Question: How to create a right facing arrow using xml shapes in android like this??
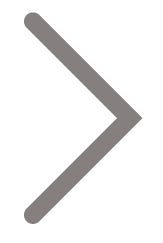
Answer: I've had a similar problem. Here's how I solved it:
'''
<layer-list xmlns:android="http://schemas.android.com/apk/res/android" >
<item>
<shape>
<solid android:color="@android:color/transparent"/>
<size android:width="2dp" android:height="50dp"/>
</shape>
</item>
<item android:bottom="20dp">
<rotate
android:fromDegrees="-45"
android:toDegrees="45">
<shape android:shape="rectangle">
<solid android:color="@android:color/black"/>
<corners
android:radius="1dp"
android:bottomRightRadius="0dp"
android:bottomLeftRadius="0dp"/>
</shape>
</rotate>
</item>
<item android:top="20dp">
<rotate
android:fromDegrees="45"
android:toDegrees="45">
<shape android:shape="rectangle">
<solid android:color="@android:color/black"/>
<corners
android:radius="1dp"
android:topRightRadius="0dp"
android:topLeftRadius="0dp"/>
</shape>
</rotate>
</item>
</layer-list>
'''
The first item is an empty shape to expand the drawable. Then, I've used 2 rectangles. Each of them has 2 sides rounded.
You need to use this drawable via an 'ImageView':
'''
<ImageView
android:layout_width="60dp"
android:layout_height="60dp"
android:src="@drawable/arrow"
android:contentDescription="@string/arrow_descriptor"/>
'''
Here's the result:

AndroidStudio doesn't render different corner sizes, but it shows up properly on devices.